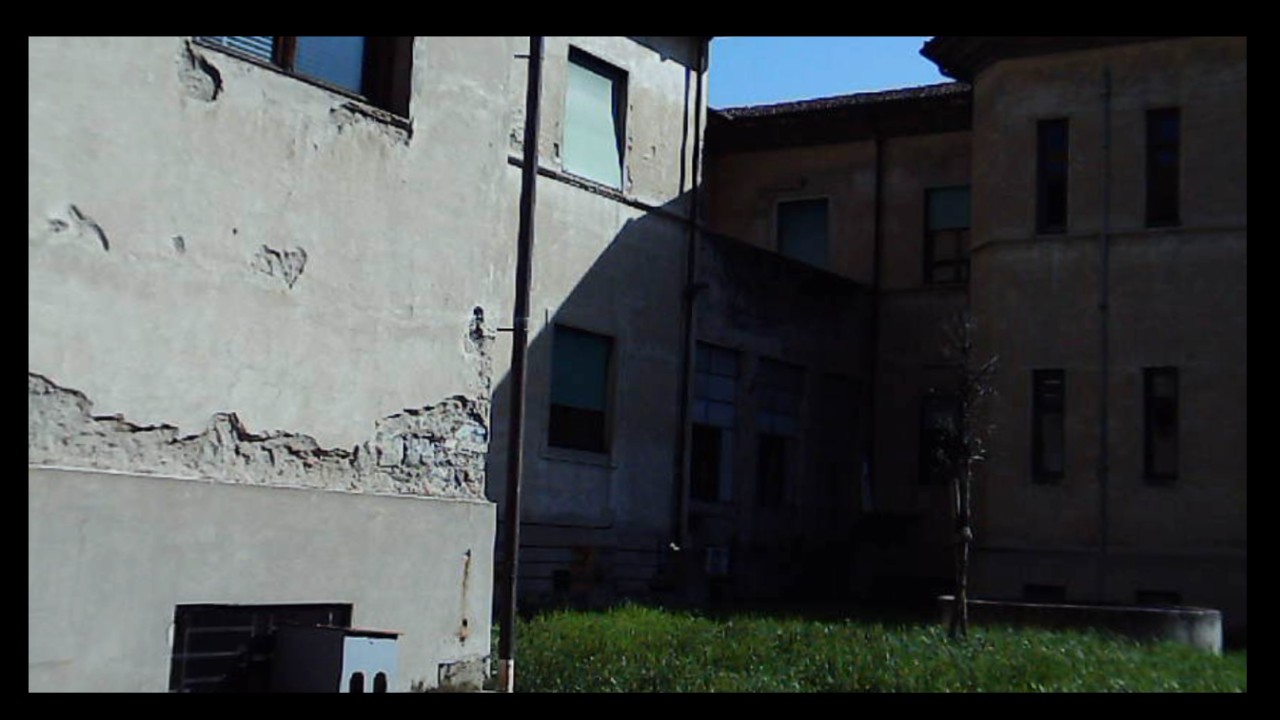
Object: Betafpv air75